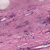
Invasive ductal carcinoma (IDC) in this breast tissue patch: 0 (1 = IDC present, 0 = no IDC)